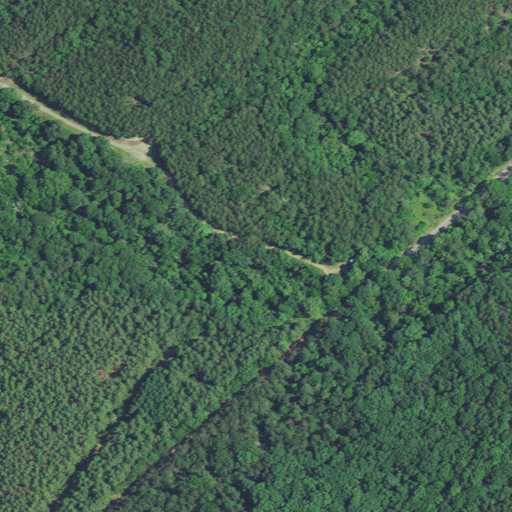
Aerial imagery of valley in West Virginia named Short Hollow containing mixed forest, deciduous forest, evergreen forest, open development, and low intensity development